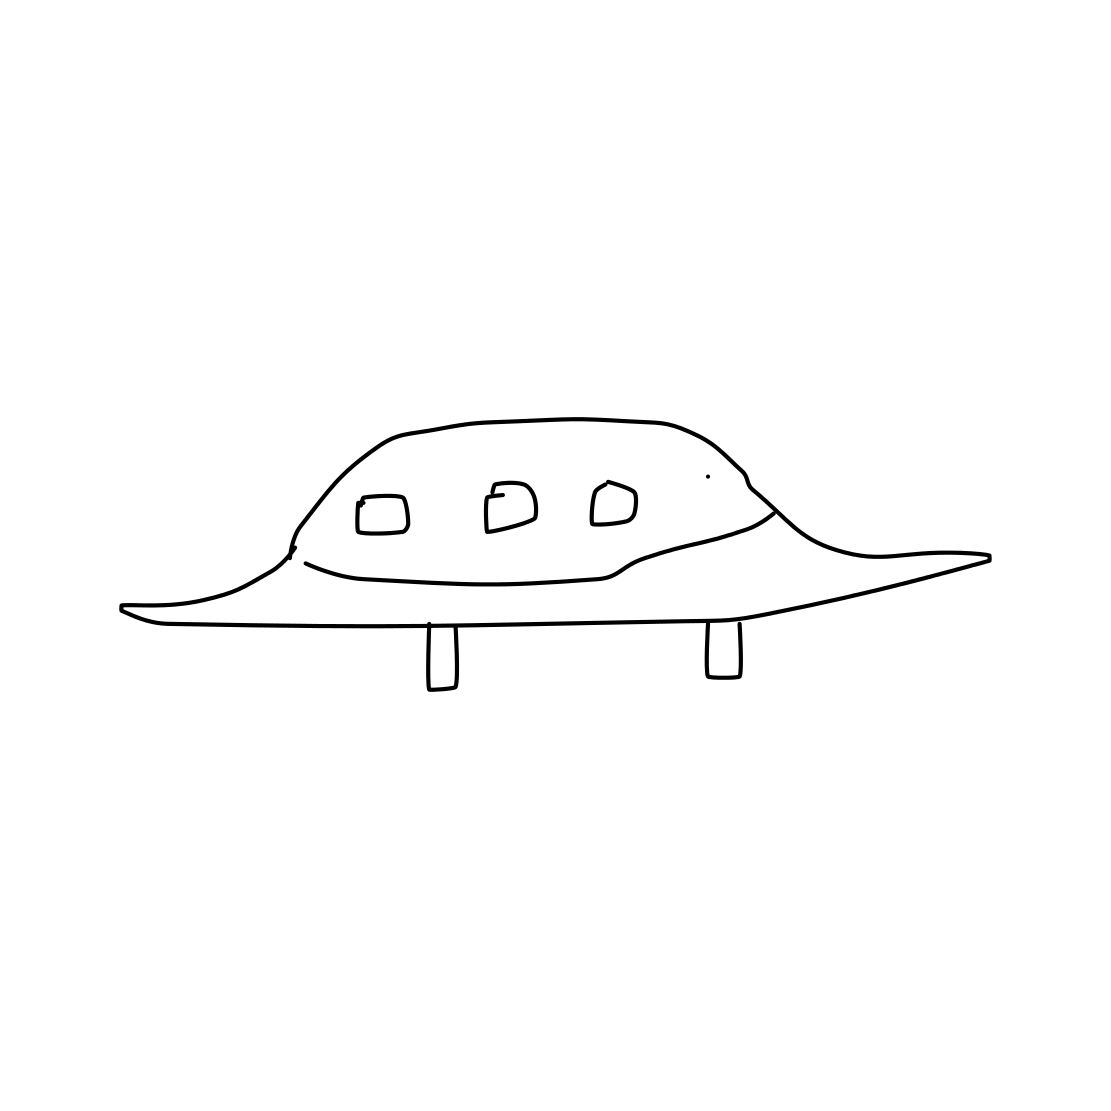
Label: flying saucer